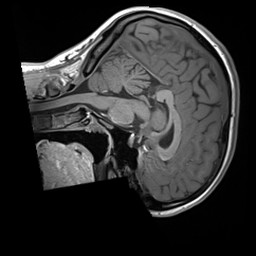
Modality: T1w
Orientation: sagittal
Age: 23
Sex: female
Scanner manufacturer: siemens
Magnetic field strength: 3 T
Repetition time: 1.8 s
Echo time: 0.00232 s